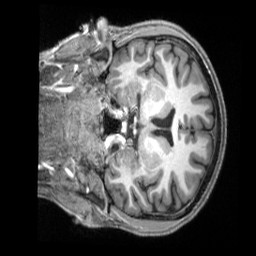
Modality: T1w
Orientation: coronal
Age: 24
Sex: male
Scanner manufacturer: siemens
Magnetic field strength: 3 T
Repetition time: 2.3 s
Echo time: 0.00229 s